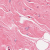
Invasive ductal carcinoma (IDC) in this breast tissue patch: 0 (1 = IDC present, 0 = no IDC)